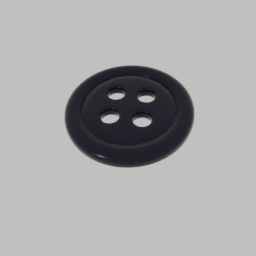
Label: people